Магнитное поле Земли является сильным рядом с полюсами и слабым между ними. В 1958 году Ван Аллен изучал движение заряженных частиц в магнитном поле на орбите Земли, используя данные искусственных спутников, и пришёл к выводу о существовании так называемого радиационного пояса (названного позднее в его честь) на расстояниях порядка тысяч и десятков тысяч километров над поверхностью Земли. Для дальнейшего изучения уменьшенная модель магнитного поля Земли $MM$, показанная на рисунке, была экспериментально воссоздана в лаборатории. Магнитная индукция в ней меняется от сильной к слабой и обратно к сильной вдоль оси $z$, а плоскость $PP'$ является плоскостью симметрии системы. В точке $O$ на оси $z$ индукция магнитного поля равна $B_0$, а в обеих точках $M$ — $B_M$. В некоторый момент времени пучок частиц с массой $m$, зарядом $q$ и скоростью $v_0$ вылетает в правое полупространство из точки $O$ под углом $\alpha_0$ к оси $z$. Если магнитное поле будет достаточно сильным, частицы будут двигаться лишь в «трубке» с небольшим поперечным сечением, ограниченной близкими к оси $z$ линиями магнитной индукции.
Проанализируйте, как будут двигаться частицы в магнитном поле области $MM$ в зависимости от угла вылета $\alpha_0$. $\textit{Примечание:}$ можно показать, что отношение квадрата компоненты скорости частиц $v_{\perp}$, перпендикулярной направлению магнитной индукции, к индукции поля $B$ остаётся постоянным.
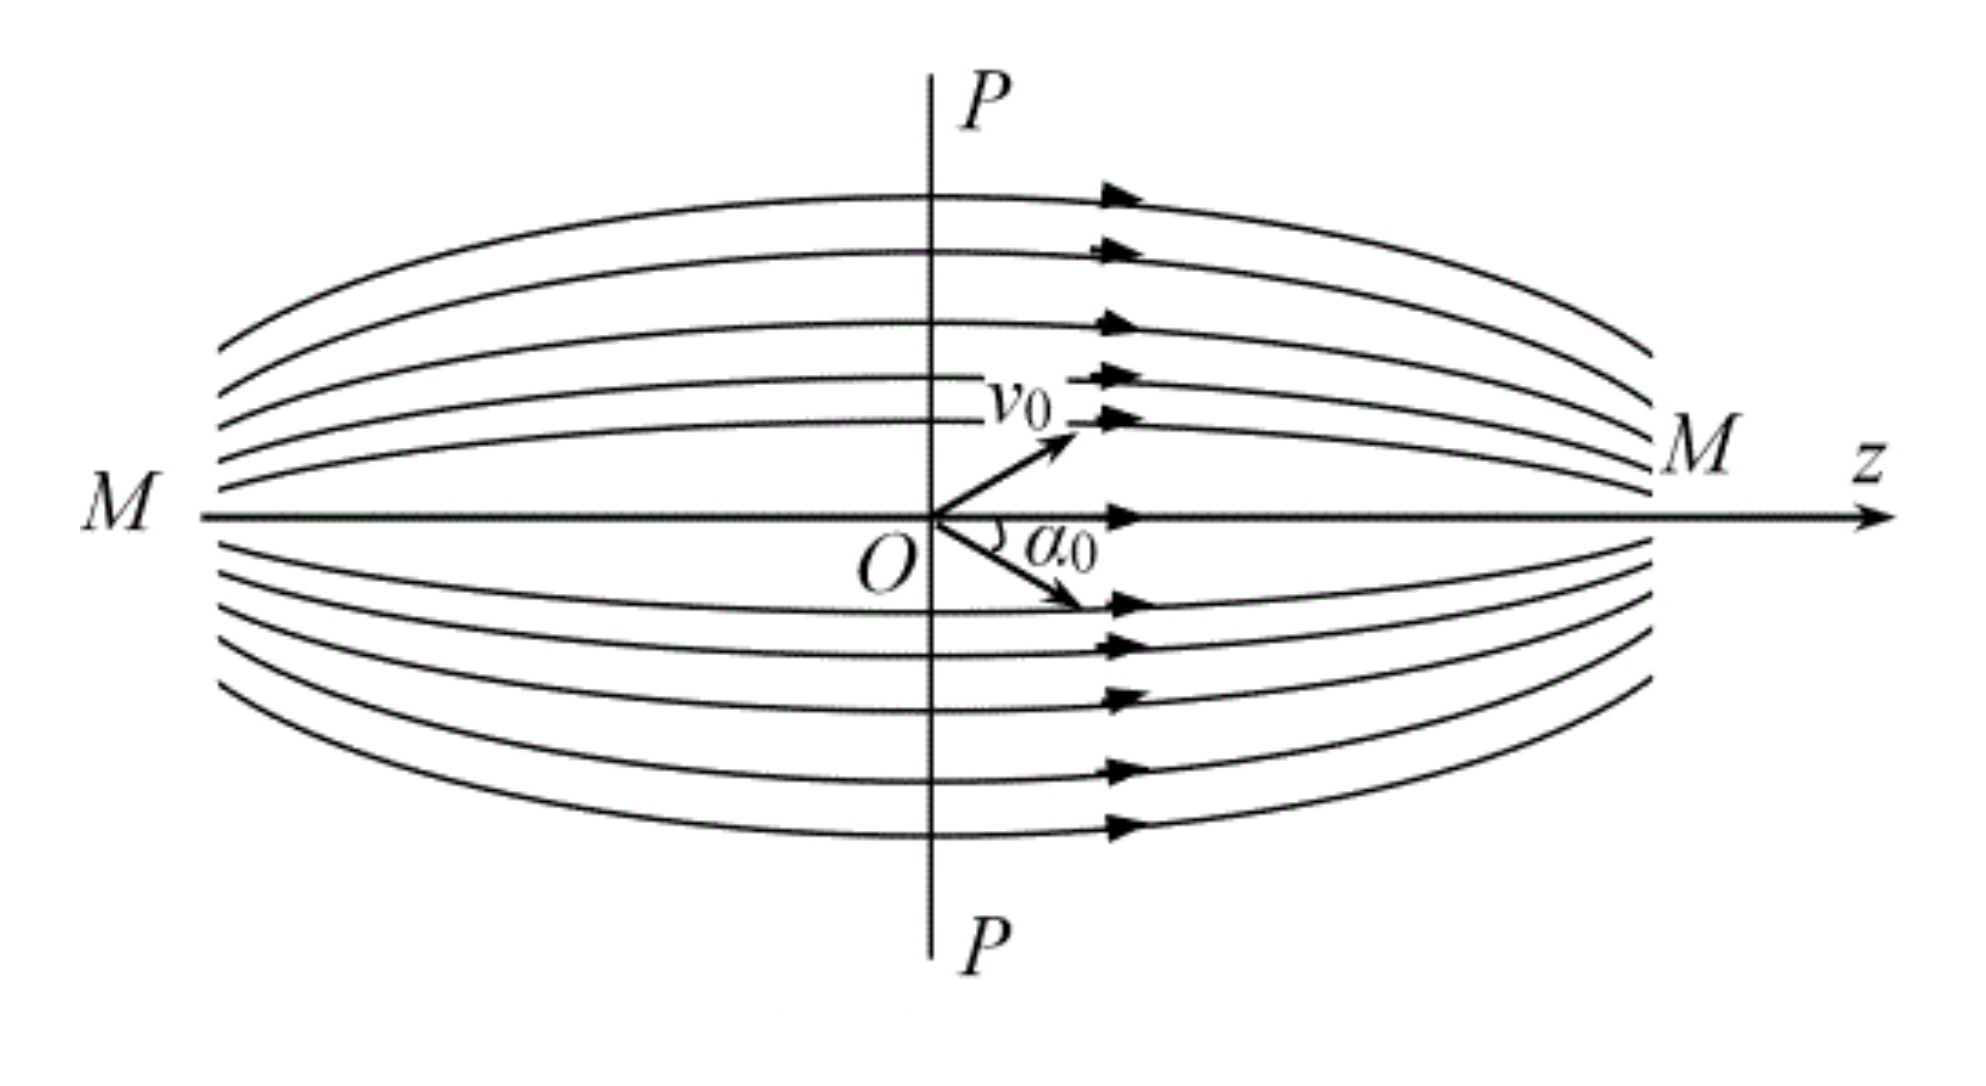
Ответ: Пучок частиц будет двигаться вдоль оси $z$ со скоростью$$v_{\parallel}=v_0\sqrt{1-(B/B_0)\sin{\alpha_0}^2},$$ радиус «трубки» равен$$r=\frac{mv_0\sin{\alpha_0}}{q\sqrt{BB_0}}$$ и достигает в точках $M$ минимального значения $$r_M=\frac{mv_0\sin{\alpha_0}}{q\sqrt{B_0B_M}}$$ Когда угол вылета частиц меньше критического значения$$\alpha_{0L}=\sqrt{B_0/B_M},$$частицы будут пролетать точку $M$ и покидать область магнитного поля. Когда угол вылета частиц меньше критического, проекция скоростей частиц на ось $Oz$ будет обнуляться при приближении к точкам $M$, в результате чего частицы будут «заперты» в магнитном поле, совершая колебания, симметричные относительно плоскости $PP'$. При $\alpha_0=\pi/2$ частицы будут вращаться в этой плоскости по окружностям радиуса$$r_0=mv_0/qB_0.$$
Темы:
T, Электромагнетизм, Движение в магнитном поле, Китайские